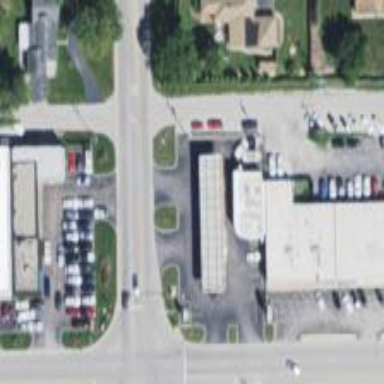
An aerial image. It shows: Retail area.